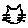
Label: cat